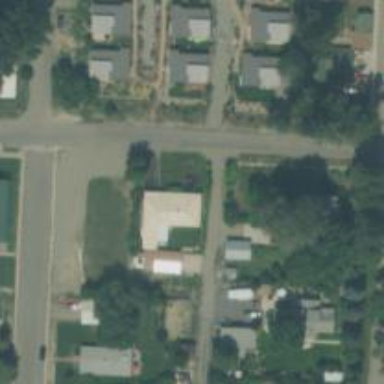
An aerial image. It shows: Alley classified as service road.